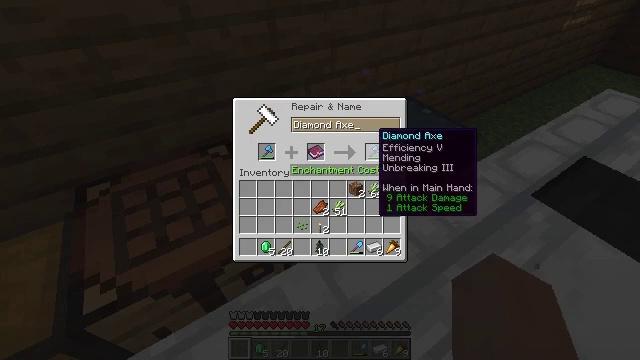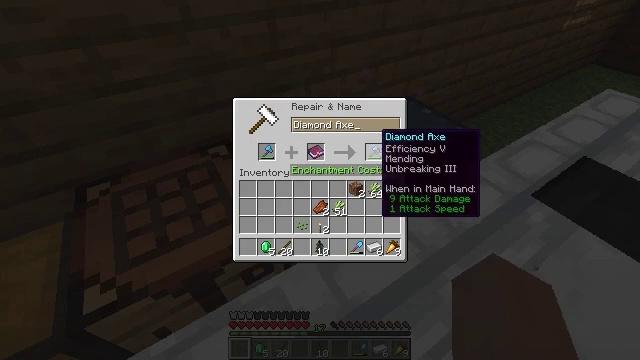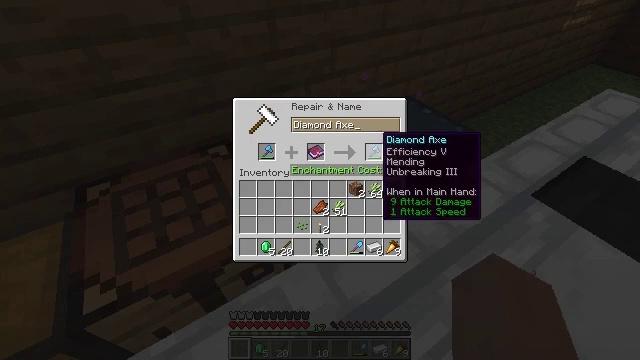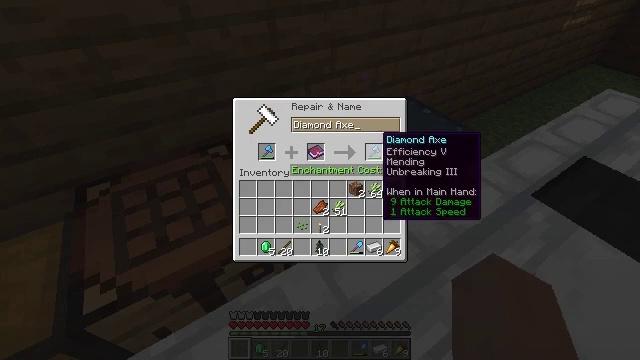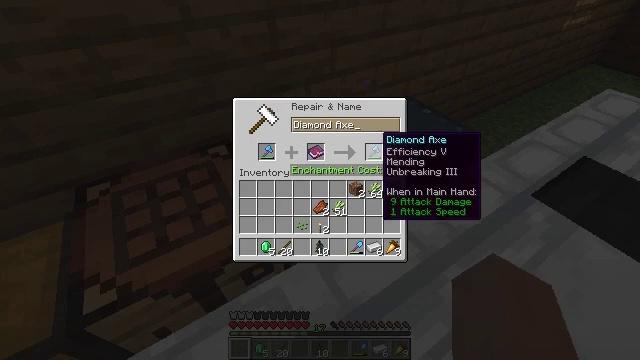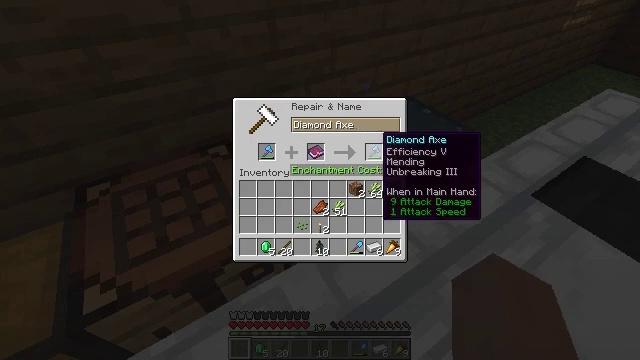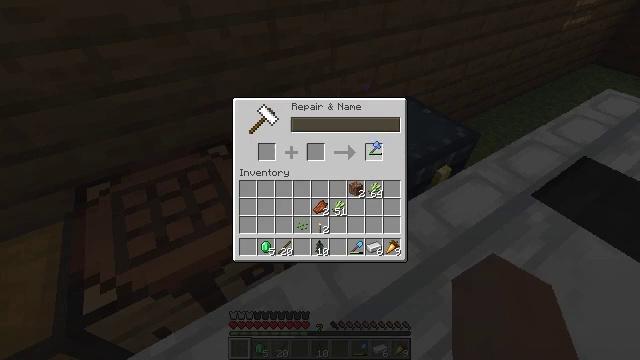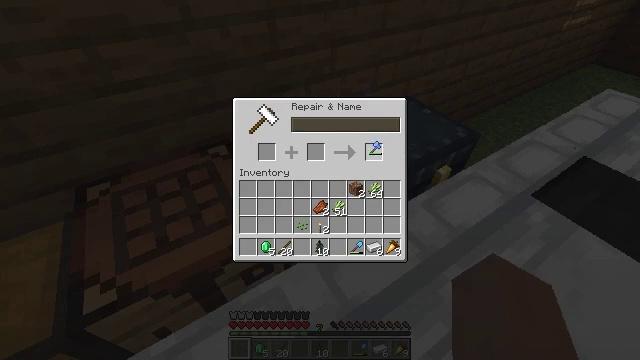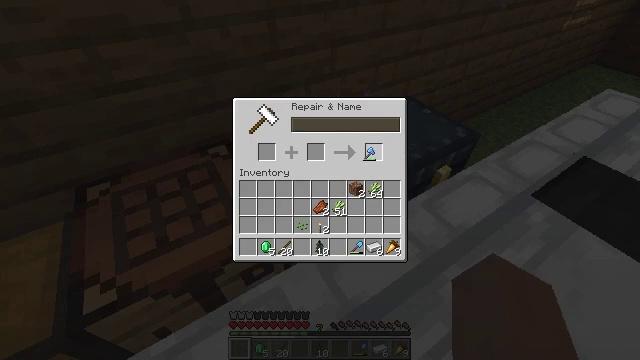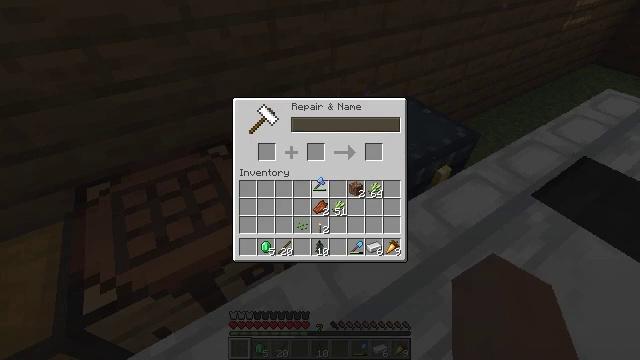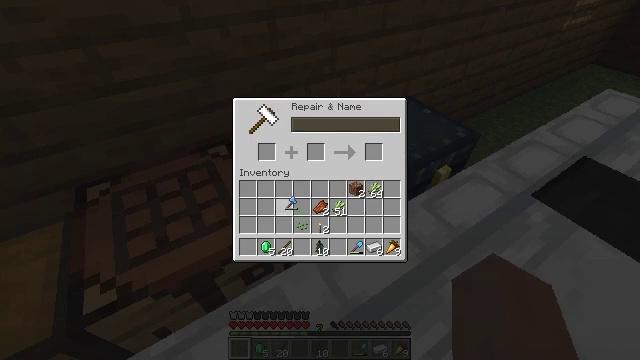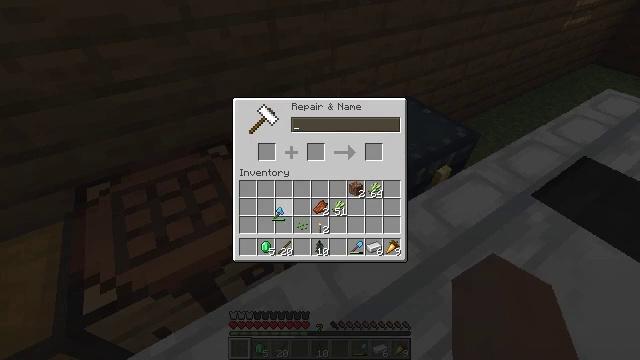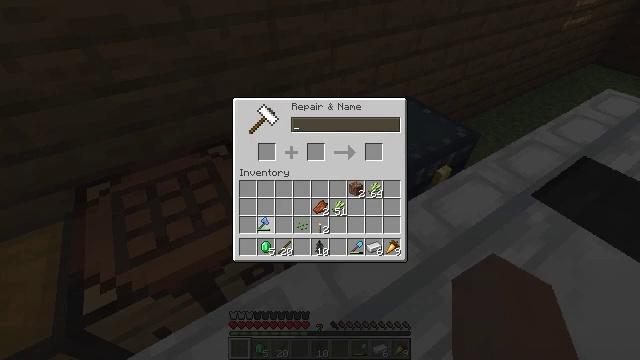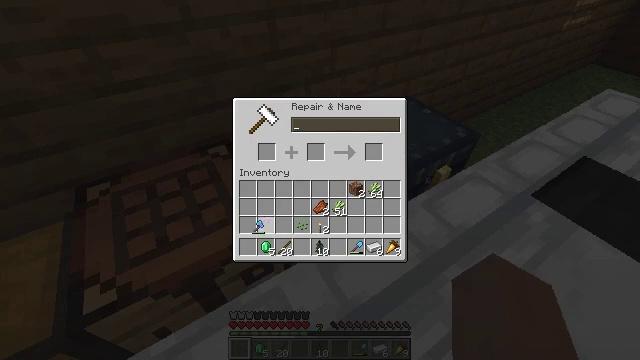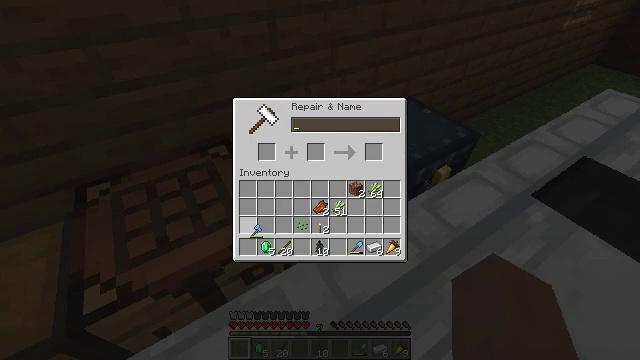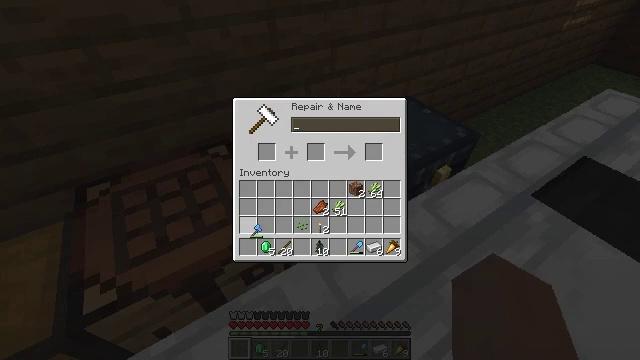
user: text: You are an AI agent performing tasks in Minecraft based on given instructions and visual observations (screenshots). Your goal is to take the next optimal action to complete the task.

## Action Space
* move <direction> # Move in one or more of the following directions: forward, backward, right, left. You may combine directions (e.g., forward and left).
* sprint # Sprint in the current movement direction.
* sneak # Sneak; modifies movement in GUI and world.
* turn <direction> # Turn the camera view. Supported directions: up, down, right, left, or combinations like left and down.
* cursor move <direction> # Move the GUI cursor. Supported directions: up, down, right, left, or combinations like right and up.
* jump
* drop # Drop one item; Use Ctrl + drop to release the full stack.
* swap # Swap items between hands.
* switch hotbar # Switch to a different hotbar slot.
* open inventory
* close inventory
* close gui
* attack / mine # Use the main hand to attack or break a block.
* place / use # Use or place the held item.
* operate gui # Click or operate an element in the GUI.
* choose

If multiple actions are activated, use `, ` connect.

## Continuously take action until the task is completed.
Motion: motion action
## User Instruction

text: Retrieve the shulker box into the inventory.
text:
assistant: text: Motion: no_op
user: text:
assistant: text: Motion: no_op
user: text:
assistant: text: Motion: no_op
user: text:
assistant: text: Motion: no_op
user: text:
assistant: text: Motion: no_op
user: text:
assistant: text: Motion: operate gui
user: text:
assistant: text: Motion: operate gui
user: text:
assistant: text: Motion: no_op
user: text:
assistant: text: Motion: cursor move left and down
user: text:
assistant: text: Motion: cursor move left and down
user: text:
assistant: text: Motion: cursor move left and down
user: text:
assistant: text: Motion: cursor move left and down
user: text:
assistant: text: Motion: no_op
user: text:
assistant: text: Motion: no_op
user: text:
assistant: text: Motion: no_op
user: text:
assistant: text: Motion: no_op
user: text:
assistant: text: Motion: no_op
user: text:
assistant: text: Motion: no_op
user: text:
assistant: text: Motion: no_op
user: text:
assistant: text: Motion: operate gui
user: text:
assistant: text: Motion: operate gui
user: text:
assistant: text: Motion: no_op
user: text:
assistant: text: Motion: no_op
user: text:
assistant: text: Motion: cursor move right and down
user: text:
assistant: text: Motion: no_op
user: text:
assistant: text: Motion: no_op
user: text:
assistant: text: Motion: no_op
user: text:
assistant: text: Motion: no_op
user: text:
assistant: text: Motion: no_op
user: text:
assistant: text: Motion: cursor move left